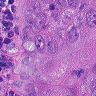
Metastatic tissue present: yes